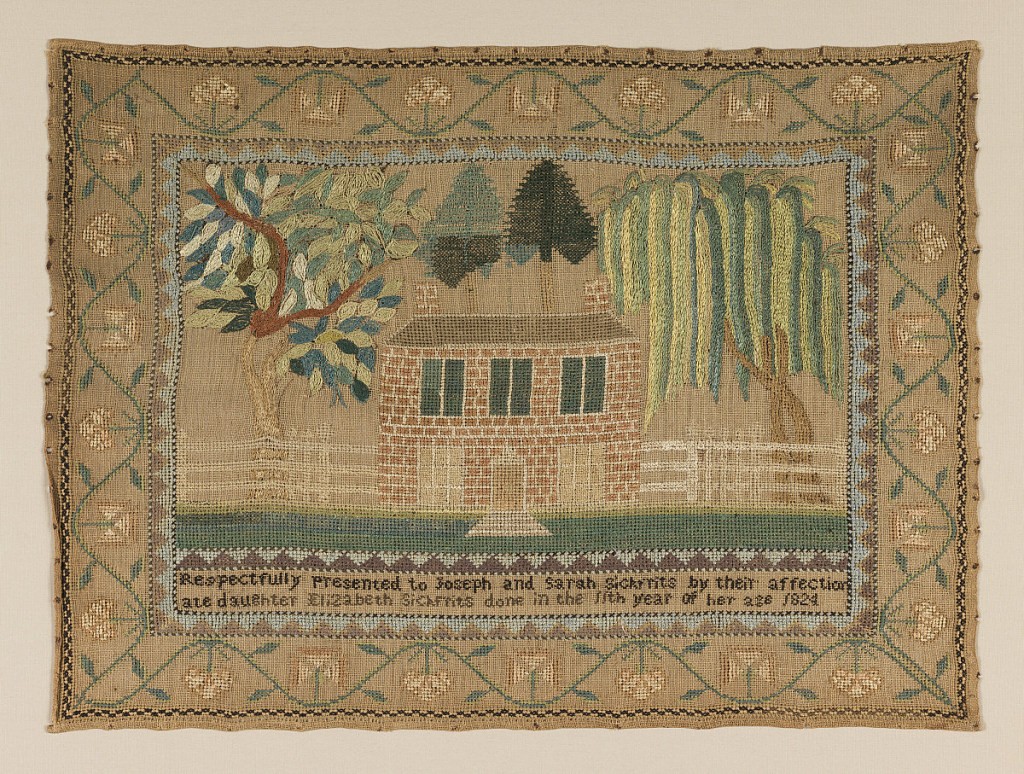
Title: Sampler
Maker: Elizabeth Sickfrits, American
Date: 1824
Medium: silk embroidery on linen foundation Technique: embroidered in cross and chain stitches on plain weave foundation
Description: Picture format, with a large brick house and white picket fence, flanked by a weeping willow and another large tree, with trees also behind the house. Surrounded by a wide floral border. Inscription at the bottom.